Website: home-depot
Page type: account-dashboard
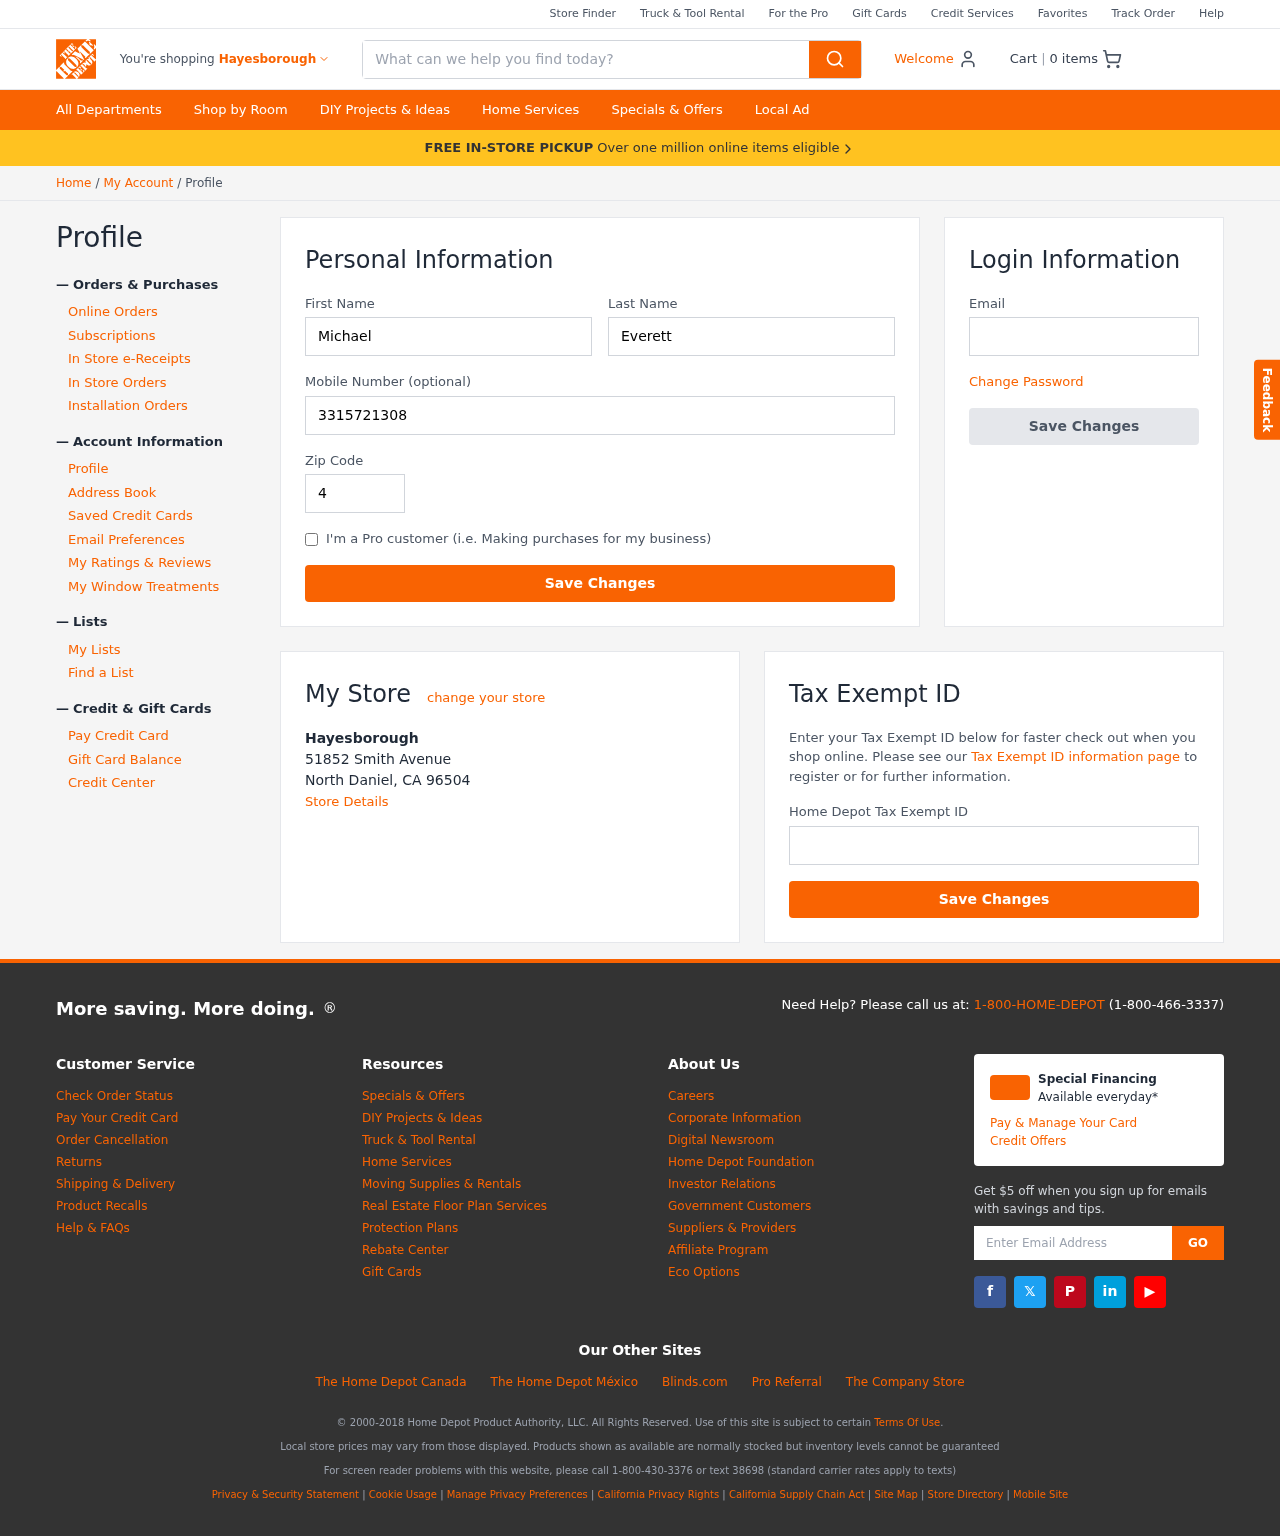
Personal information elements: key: PII_CITY
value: Hayesborough
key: PII_EMAIL
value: meverett@hotmail.com
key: PII_FIRSTNAME
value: Michael
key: PII_LASTNAME
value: Everett
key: PII_LOCATION1_CITY_STATE_ZIP
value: North Daniel, CA 96504
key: PII_LOCATION1_NAME
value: Hayesborough
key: PII_LOCATION1_STREET
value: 51852 Smith Avenue
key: PII_PHONE
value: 3315721308
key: PII_POSTCODE
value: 42852
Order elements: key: ORDER_NUM_ITEMS
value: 0
Search elements: key: HEADER_SEARCH
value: What can we help you find today?